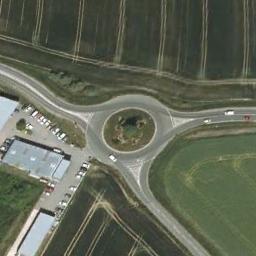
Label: roundabout